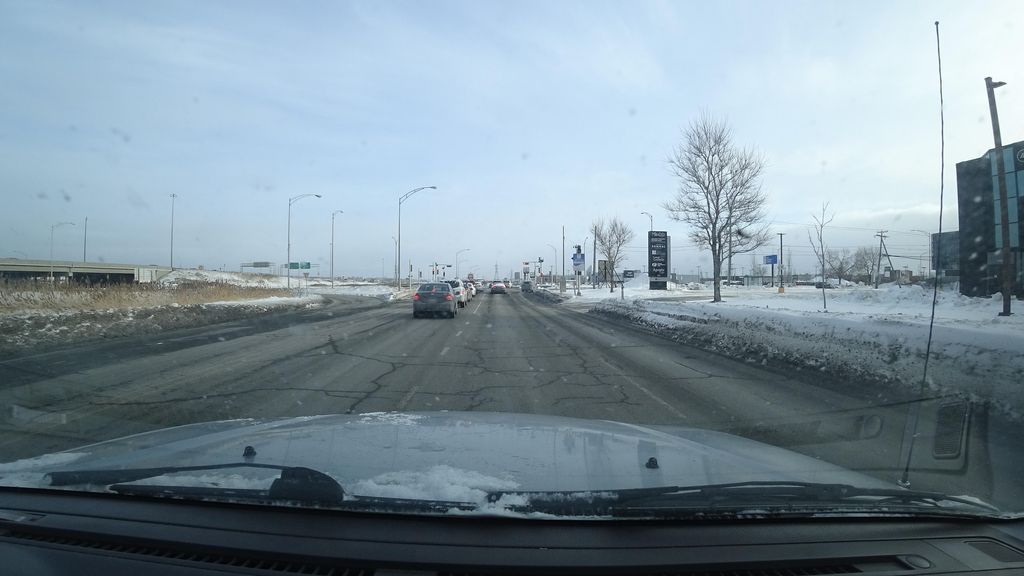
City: quebec_city